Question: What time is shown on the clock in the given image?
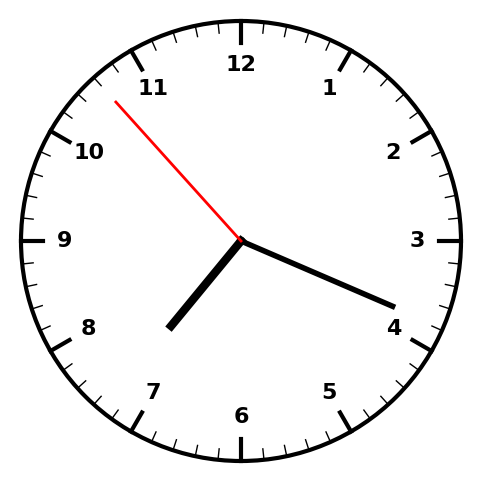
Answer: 07:18:53